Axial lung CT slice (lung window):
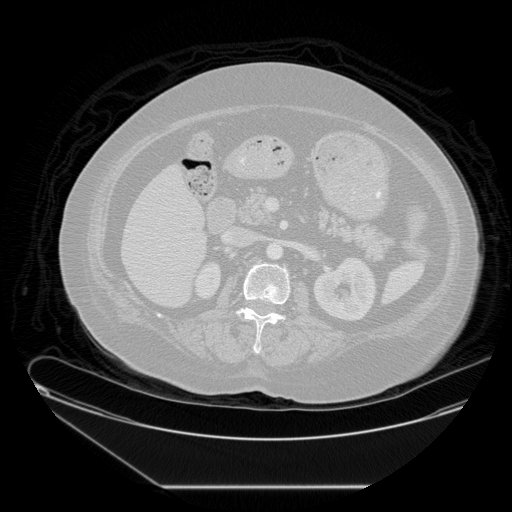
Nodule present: no